Question: Hi have this dataset :
'''
tdat=structure(list(Condition = structure(c(1L, 3L, 2L, 1L, 3L, 2L,
1L, 3L, 2L, 1L, 3L, 2L, 1L, 3L, 2L, 1L, 3L, 2L, 1L, 3L, 2L, 1L,
3L, 2L, 1L, 3L, 2L), .Label = c("AS", "Dup", "MCH"), class = "factor"),
variable = structure(c(1L, 1L, 1L, 1L, 1L, 1L, 1L, 1L, 1L,
2L, 2L, 2L, 2L, 2L, 2L, 2L, 2L, 2L, 3L, 3L, 3L, 3L, 3L, 3L,
3L, 3L, 3L), .Label = c("Bot", "Top", "All"), class = "factor"),
value = c(1.782726022, 1, 2.267946449, 1.095240234, 1, 1.103630141,
1.392545278, 1, 0.854984833, 4.<PHONE>, 1, 4.649271897, 0.769428018,
1, 0.483117123, 0.363854608, 1, 0.195799358, 0.673186975,
1, 1.661568993, 1.174998373, 1, 1.095026419, 1.278455823,
1, 0.634152231)), .Names = c("Condition", "variable", "value"
), row.names = c(NA, -27L), class = "data.frame")
> head(tdat)
Condition variable value
1 AS Bot 1.782726
2 MCH Bot 1.000000
3 Dup Bot 2.267946
4 AS Bot 1.095240
5 MCH Bot 1.000000
6 Dup Bot 1.103630
'''
I can plot it like that using this code :
'''
ggplot(tdat, aes(x=interaction(Condition,variable,drop=TRUE,sep='-'), y=value,
fill=Condition)) +
geom_point() +
scale_color_discrete(name='interaction levels')+
stat_summary(fun.y='mean', geom='bar',
aes(label=signif(..y..,4),x=as.integer(interaction(Condition,variable))))
'''

1. How to change the overlay so the black points are not hidden by the bar chart (3points should be visible per column)
2. How to add vertical errorbar on top of the bars using the standard deviation from the black points ?
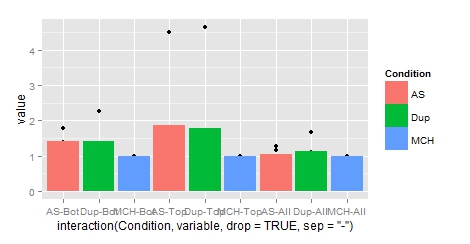
Answer: Like this:
'''
tdat$x <- with(tdat,interaction(Condition,variable,drop=TRUE,sep='-'))
tdat_err <- ddply(tdat,.(x),
summarise,ymin = mean(value) - sd(value),
ymax = mean(value) + sd(value))
ggplot(tdat, aes(x=x, y=value)) +
stat_summary(fun.y='mean', geom='bar',
aes(label=signif(..y..,4),fill=Condition)) +
geom_point() +
geom_errorbar(data = tdat_err,aes(x = x,ymin = ymin,ymax = ymax,y = NULL),width = 0.5) +
labs(fill = 'Interaction Levels')
'''

I've cleaned up your code somewhat. You will run into fewer problems if you move any extraneous computations outside of your ggplot() call. Better to create the new x variable first. Everything is more readable that way too.
The overlaying issue just requires re-ordering the layers.
Note that you were using 'scale_colour_*' when you had mapped 'fill' not 'colour' (this is a very common error).
The only other "trick" was the un-mapping of 'y'. Normally, when things get tricky I omit 'aes' from the top level 'ggplot' call entirely to make sure that each layer gets only the aesthetics that it needs.
The error bars again I tend to create the data frame outside of ggplot first. I find that cleaner and easier to read.